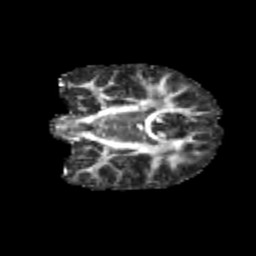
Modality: FA
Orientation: coronal
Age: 9
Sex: female
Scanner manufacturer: siemens
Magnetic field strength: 3 T
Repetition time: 3.8 s
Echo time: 0.07 s